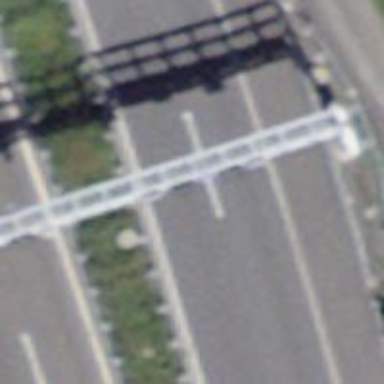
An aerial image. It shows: Gantry with traffic signal lights.